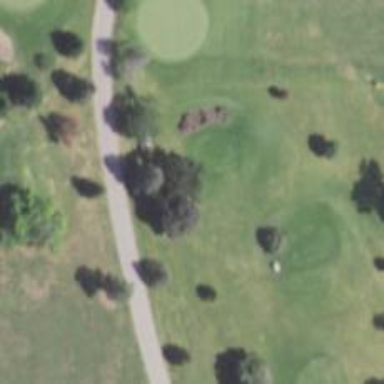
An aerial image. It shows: Path for both roads and golfers.